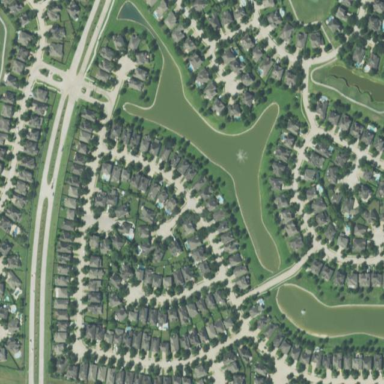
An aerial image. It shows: Residential area in neighborhood consisting of single-family homes.